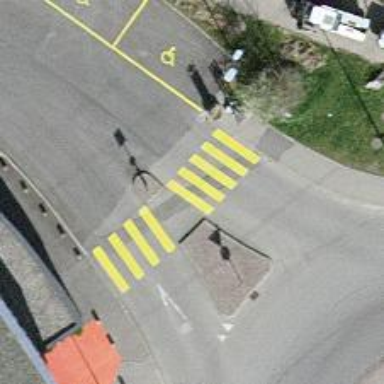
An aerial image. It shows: Uncontrolled zebra crossing on the road.